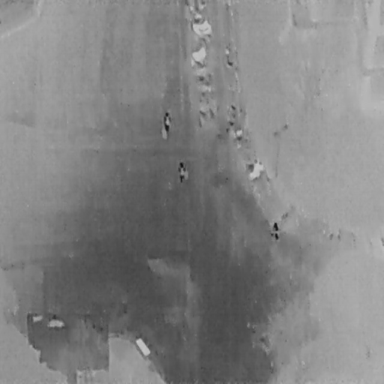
There are three People in the infrared image.